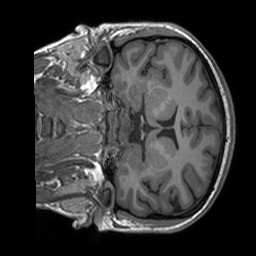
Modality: T1w
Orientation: coronal
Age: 25
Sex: female
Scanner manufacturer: siemens
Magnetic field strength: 3 T
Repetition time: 1.9 s
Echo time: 0.00252 s